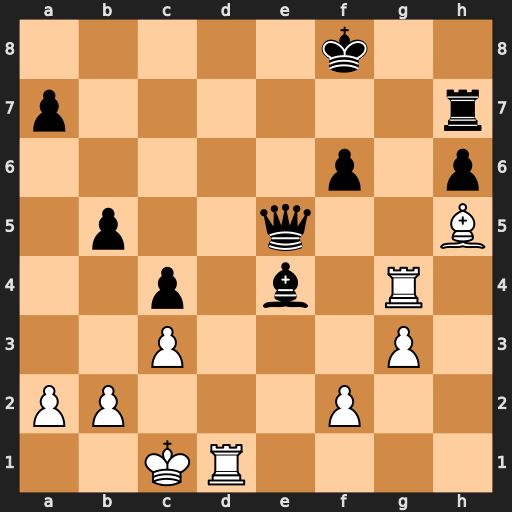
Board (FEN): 5k2/p6r/5p1p/1p2q2B/2p1b1R1/2P3P1/PP3P2/2KR4
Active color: w
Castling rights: -
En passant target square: -
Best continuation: Rd8+ Ke7 Re8+ Kd6 Rxe5